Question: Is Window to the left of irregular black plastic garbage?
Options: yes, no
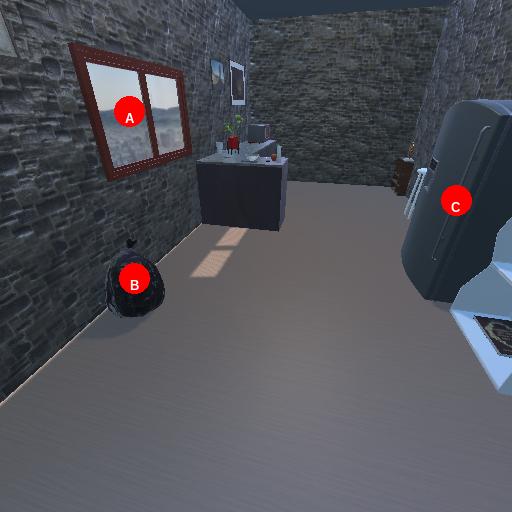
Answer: yes